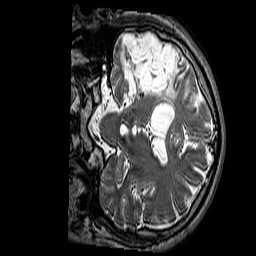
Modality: T2w
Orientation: coronal
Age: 54
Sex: male
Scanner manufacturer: siemens
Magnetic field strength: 3 T
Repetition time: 3.2 s
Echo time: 0.212 s